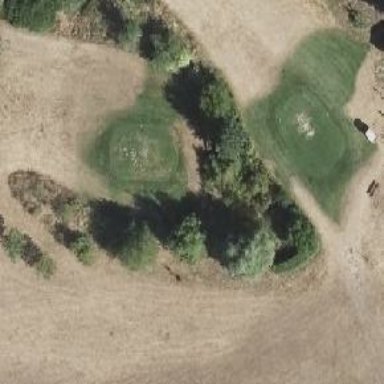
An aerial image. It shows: Golf tee.